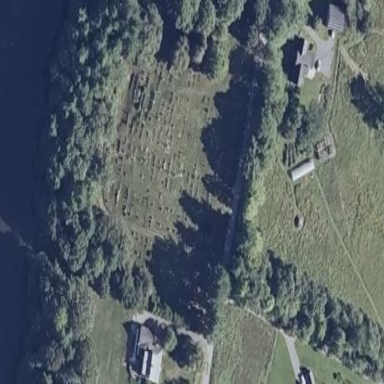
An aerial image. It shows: Cemetery.